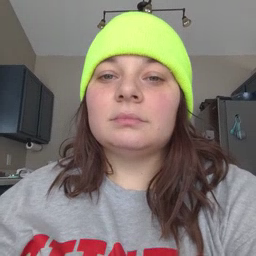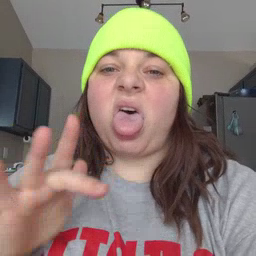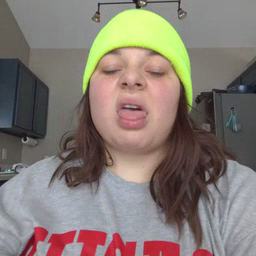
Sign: yucky